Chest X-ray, PA view. Patient: 44 years old, sex M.
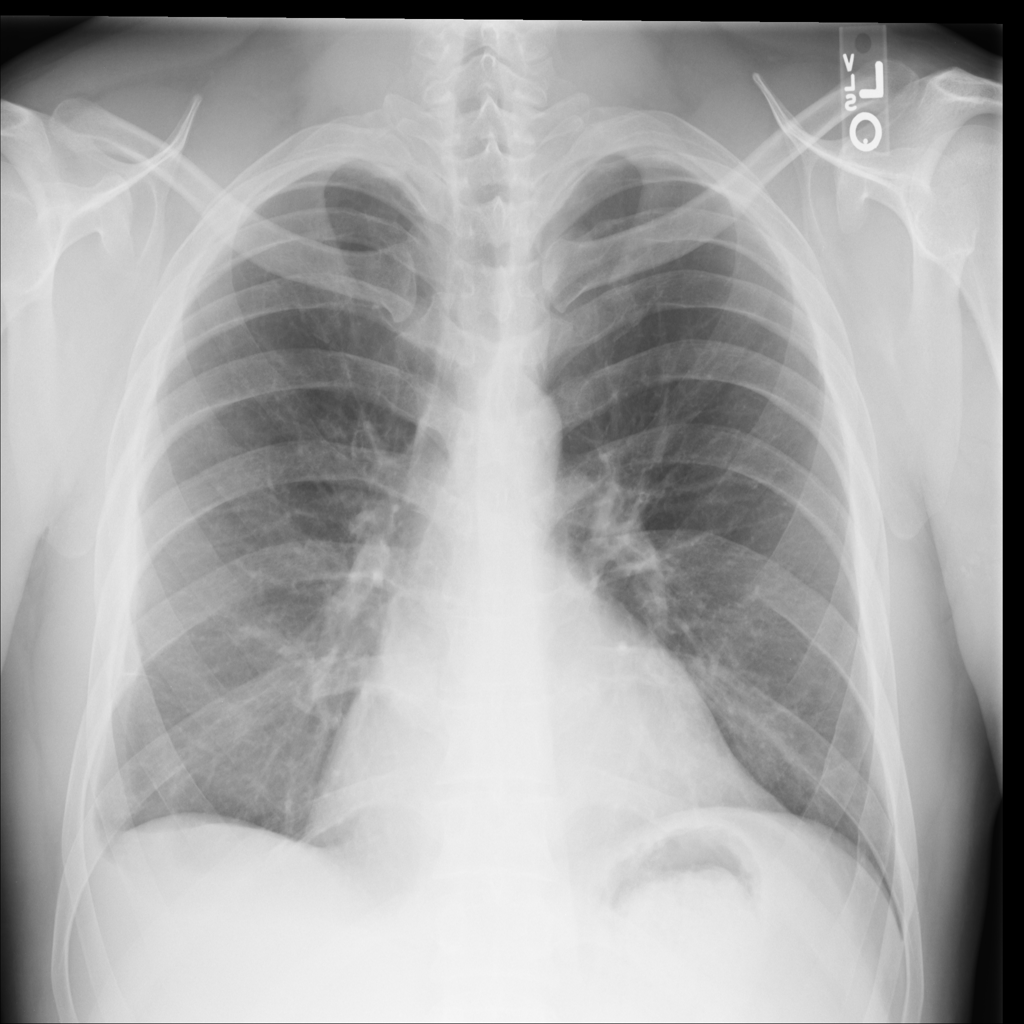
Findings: Atelectasis, Effusion